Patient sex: M
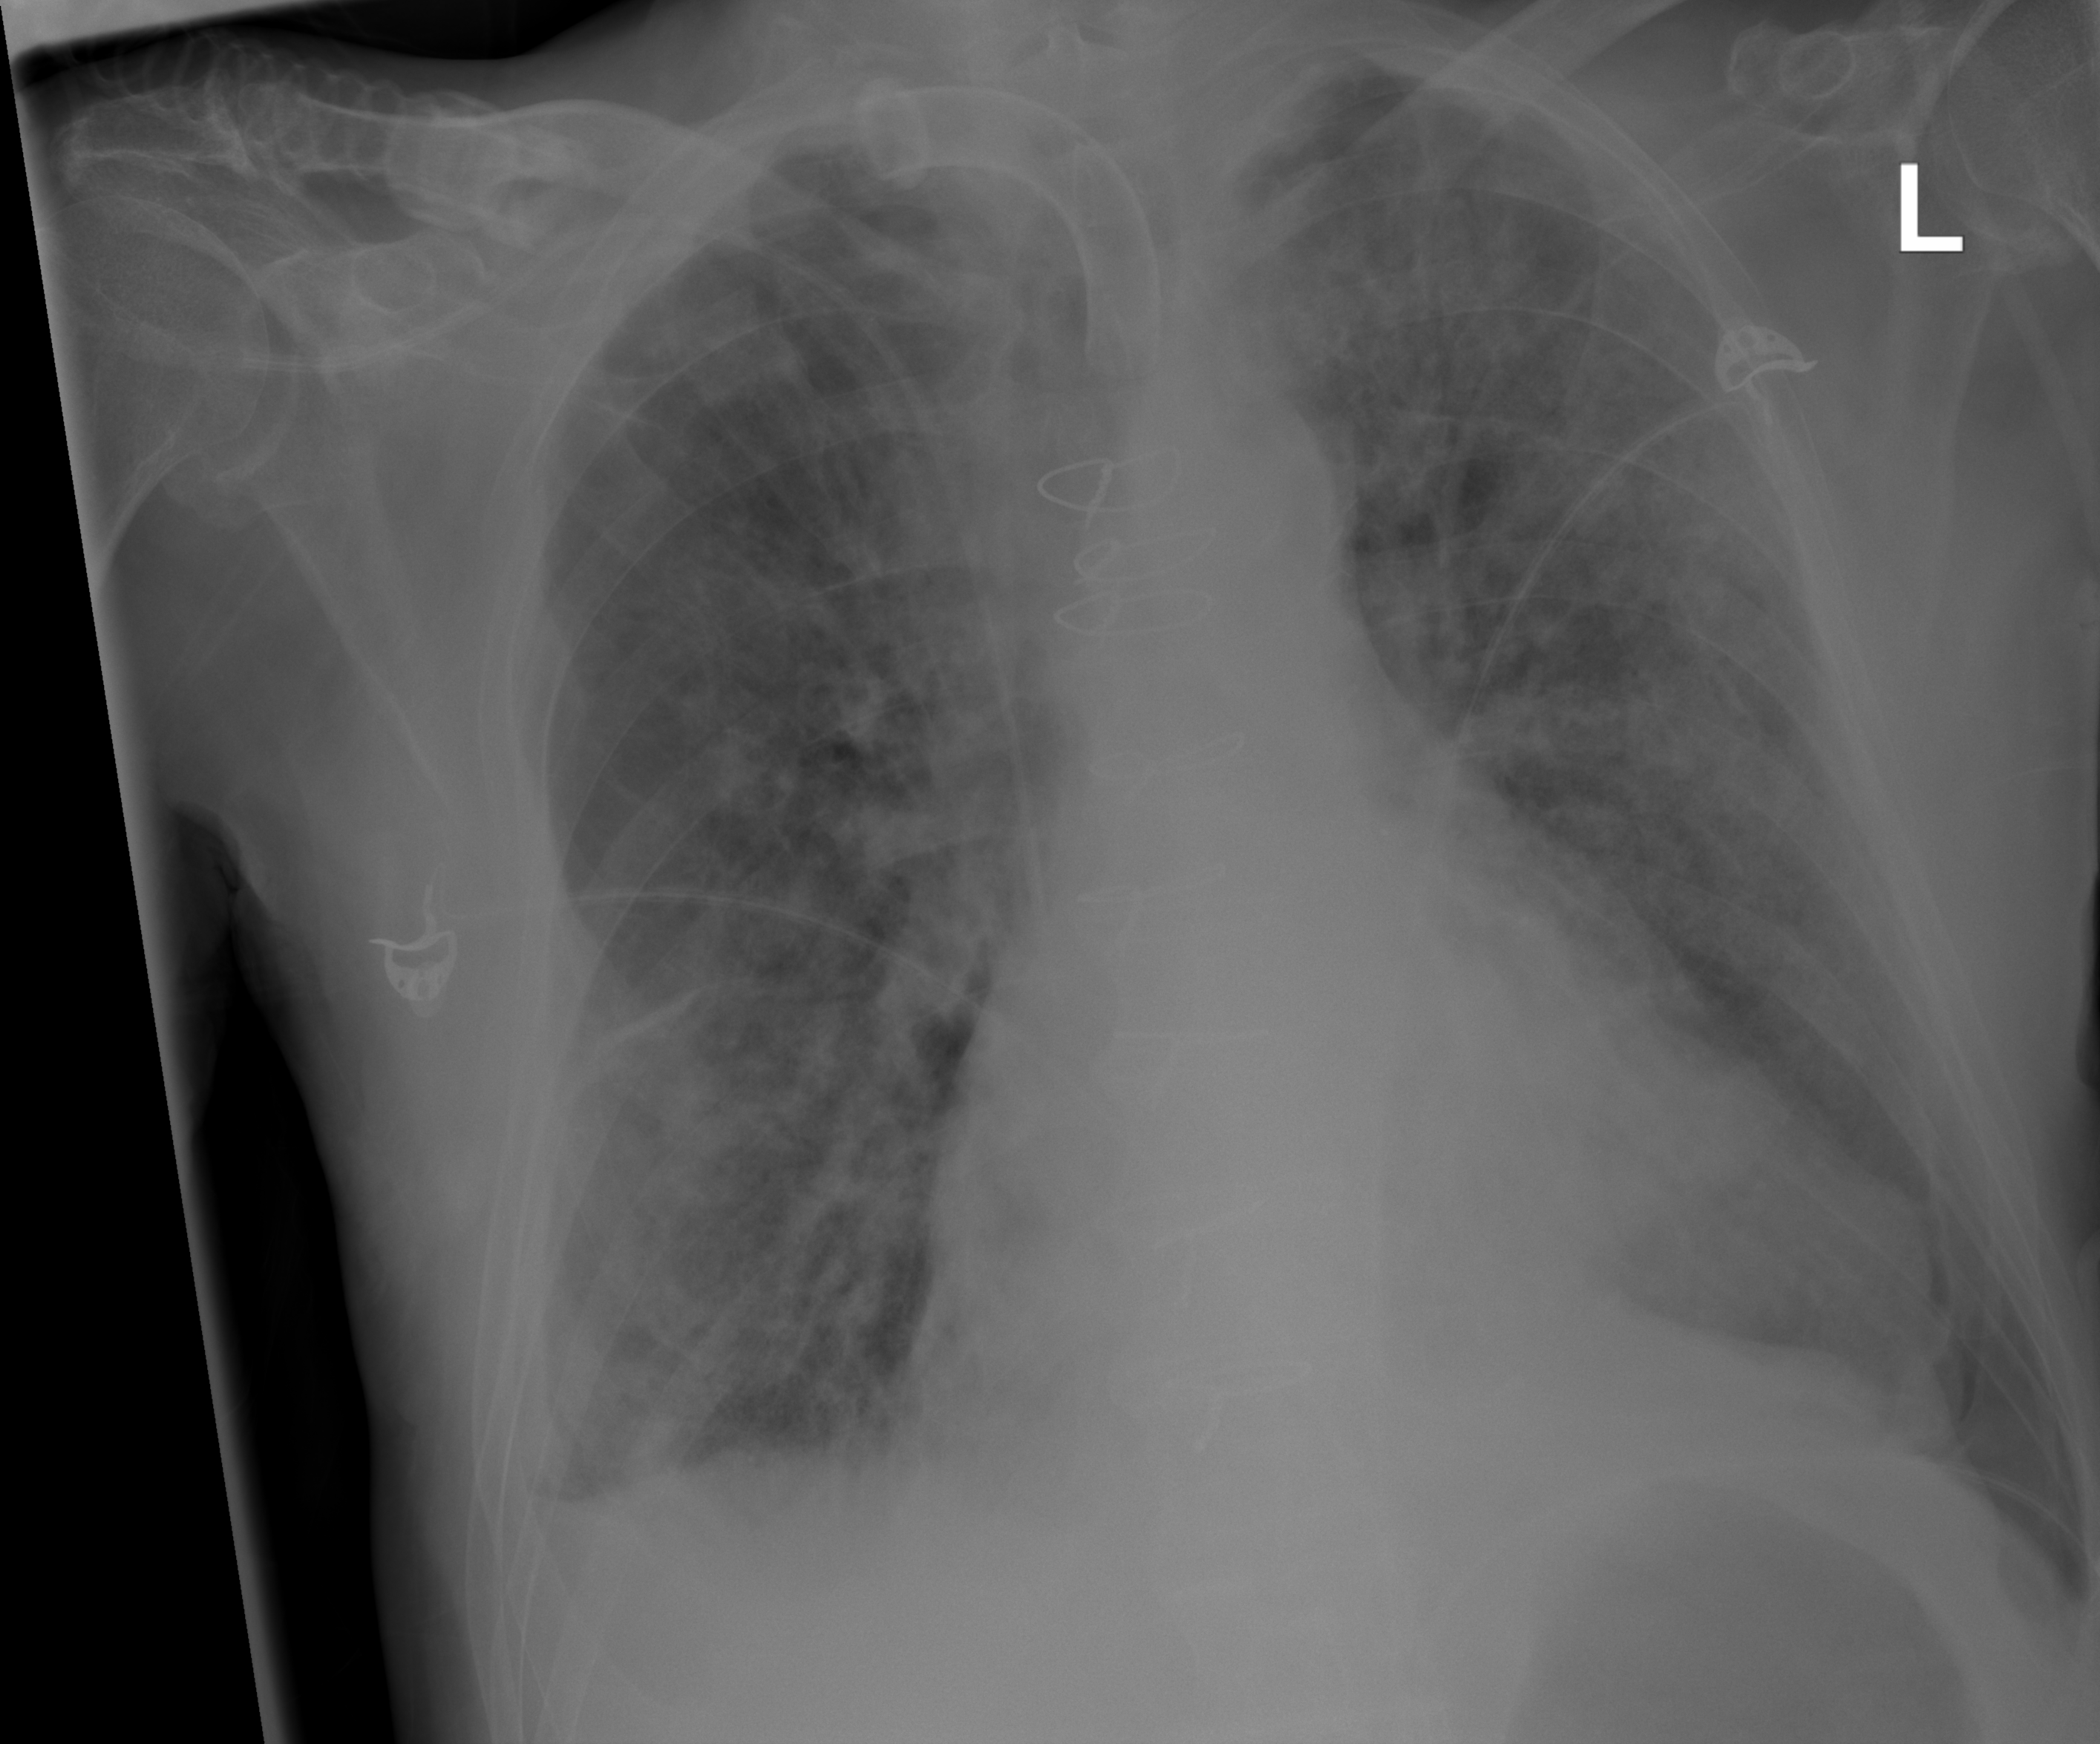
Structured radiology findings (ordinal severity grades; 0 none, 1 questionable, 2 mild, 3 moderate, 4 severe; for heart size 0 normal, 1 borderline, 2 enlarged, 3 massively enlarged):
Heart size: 2
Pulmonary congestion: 3
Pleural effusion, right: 2
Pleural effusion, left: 1
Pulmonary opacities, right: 3
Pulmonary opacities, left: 2
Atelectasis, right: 2
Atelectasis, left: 1